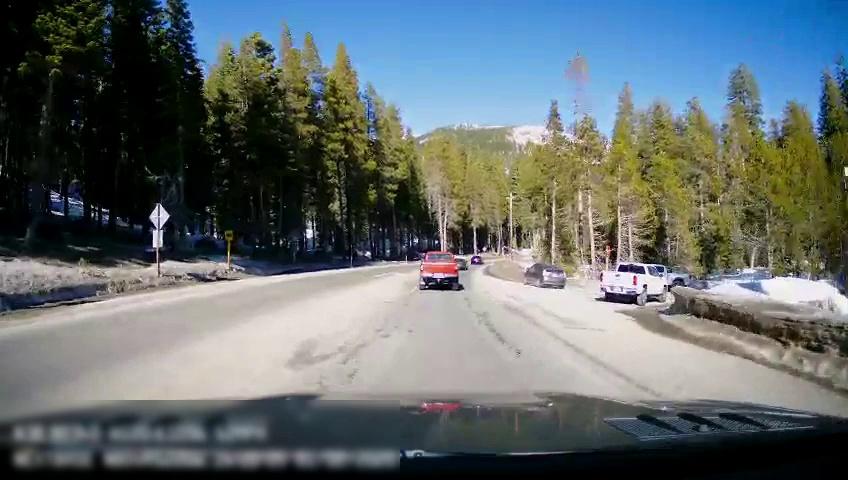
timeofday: Day
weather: Sunny
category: Drivable Space
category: Vehicles | Truck
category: Vehicles | Car
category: Vehicles | Car
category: Vehicles | Truck
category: Vehicles | Truck
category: Vehicles | Car
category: Traffic | Signs